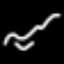
Label: squiggle